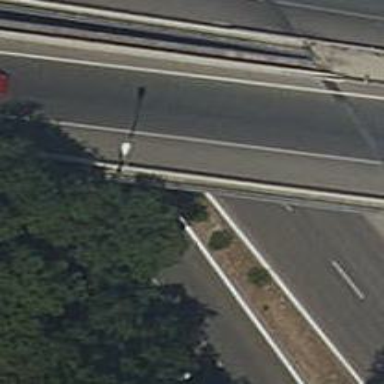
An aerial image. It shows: Kerb serving as barrier.